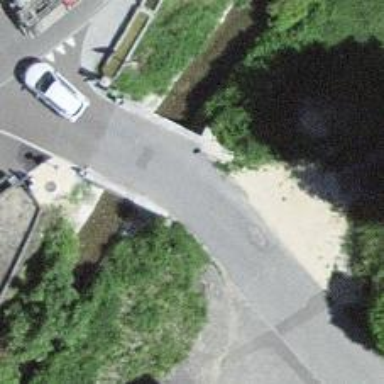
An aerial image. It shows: Unclassified road on bridge.